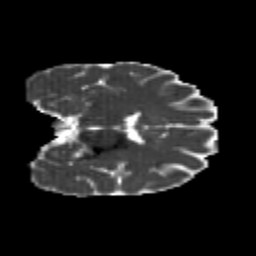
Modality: MD
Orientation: coronal
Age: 24
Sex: male
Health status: healthy
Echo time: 0.074 s